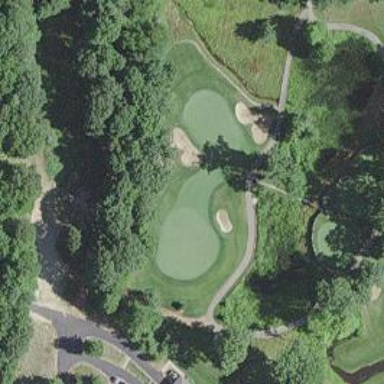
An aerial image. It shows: View of golf hole.